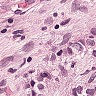
Metastatic tissue present: yes